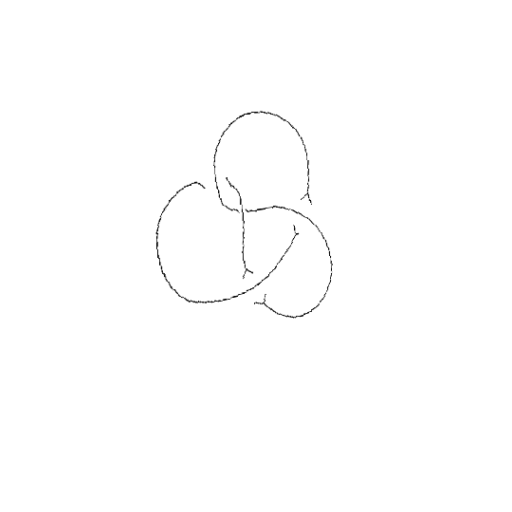
Crossing number: 4